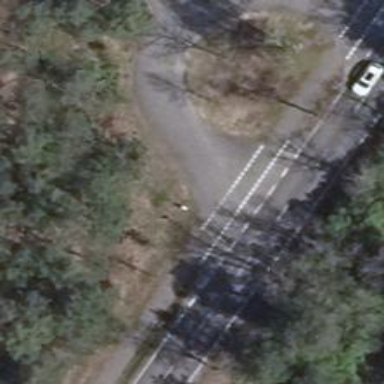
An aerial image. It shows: Road with "give way" sign.